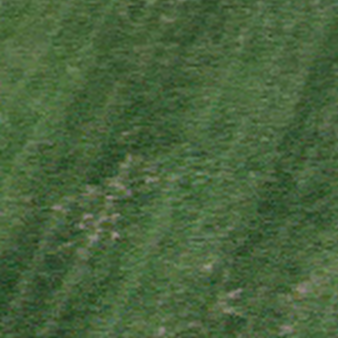
Label: other